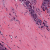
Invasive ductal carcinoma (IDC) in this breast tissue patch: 1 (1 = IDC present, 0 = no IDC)